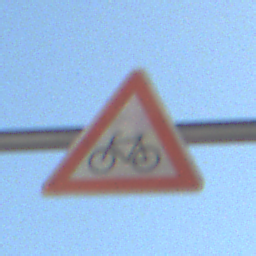
Verkehrszeichen: RadverkehrRechts
Umgebung: Outdoor, Nature
Tageszeit: Midday
Wetter: Clear
Licht: Natural
Jahreszeit: Summer
Kontrast: HighContrast